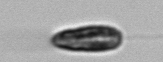
Label: Pseudochattonella_farcimen